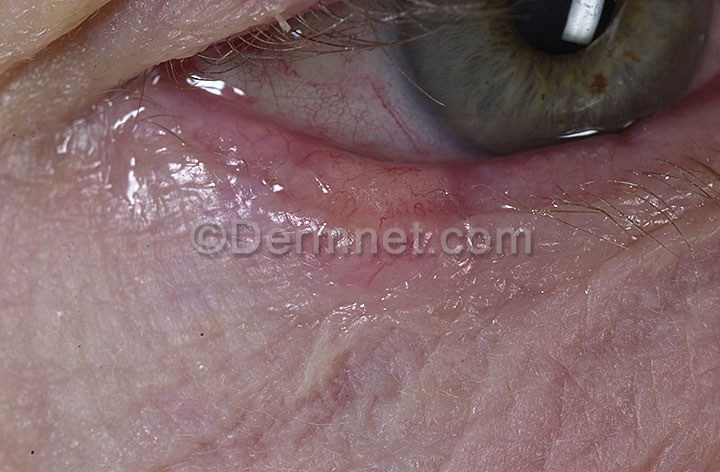
Disease: Actinic Keratosis Basal Cell Carcinoma and other Malignant Lesions